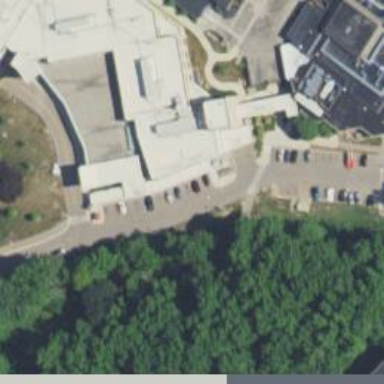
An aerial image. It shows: Entrance designated for emergency wards.